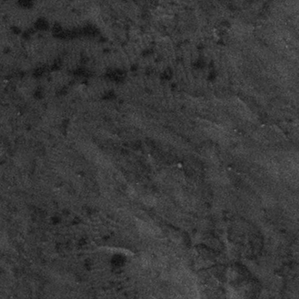
Label: frost